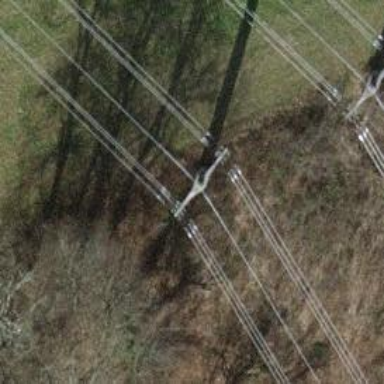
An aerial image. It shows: Power line is depicted.